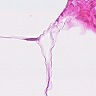
Metastatic tissue present: no